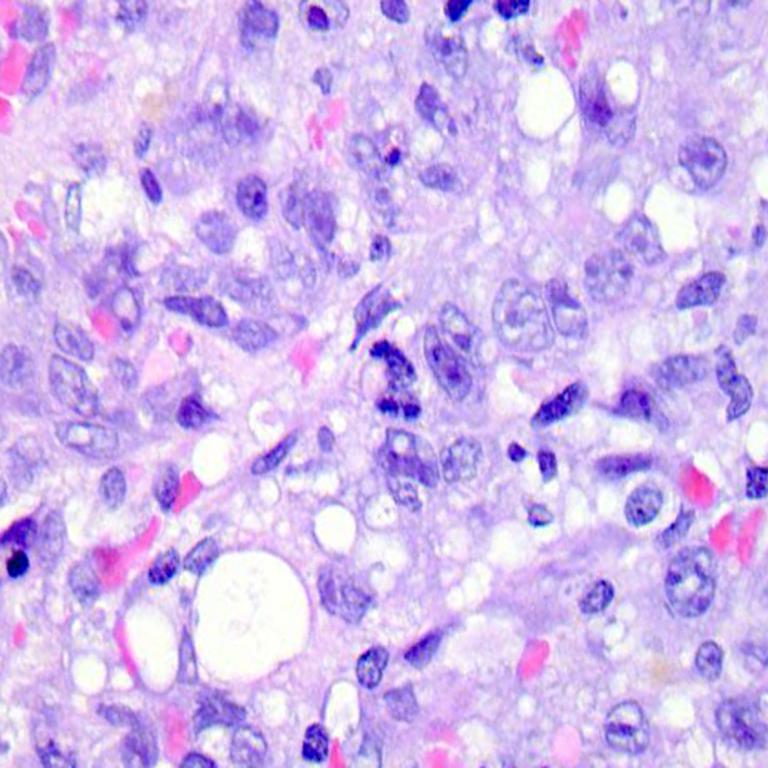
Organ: colon
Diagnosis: adenocarcinomas